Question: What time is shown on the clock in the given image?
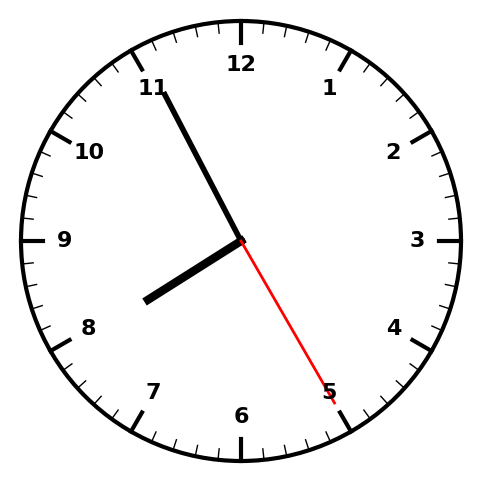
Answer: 07:55:25